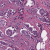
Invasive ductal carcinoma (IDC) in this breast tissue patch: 1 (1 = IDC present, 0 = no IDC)